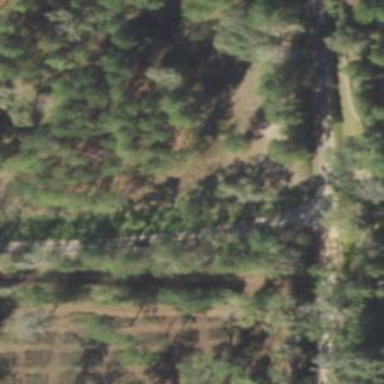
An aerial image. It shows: Mixed leaf woodland.